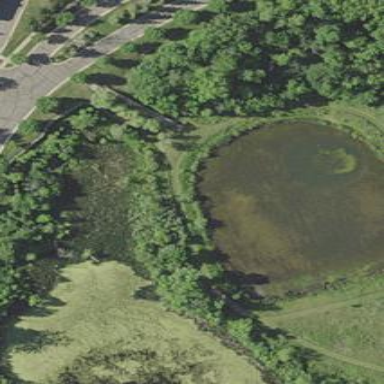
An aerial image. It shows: Peaceful pond surrounded by nature.